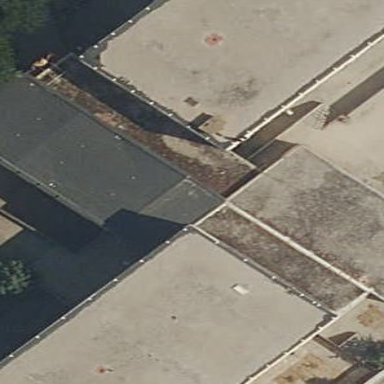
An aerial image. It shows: School building.